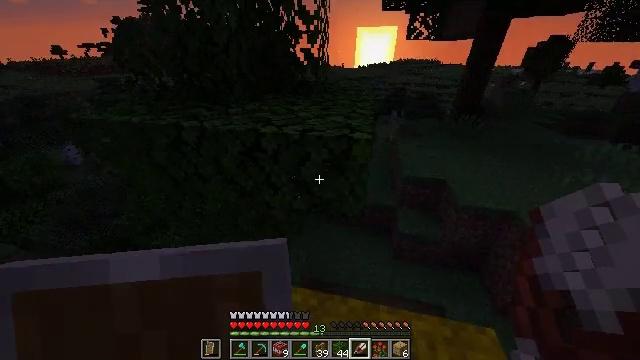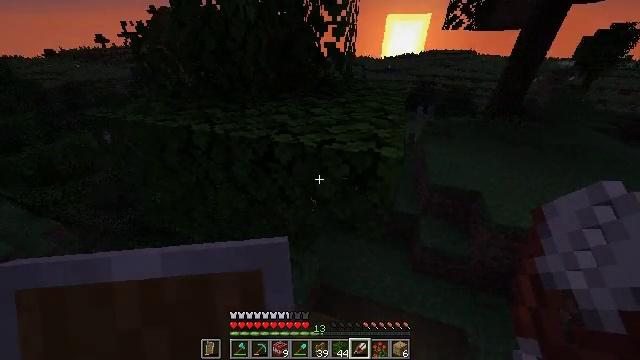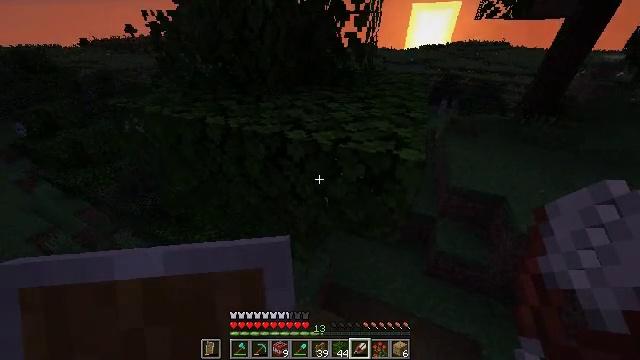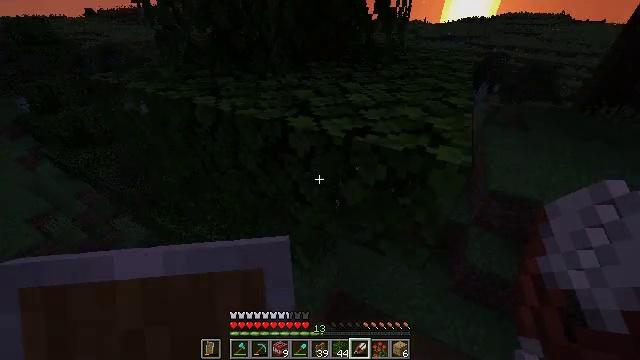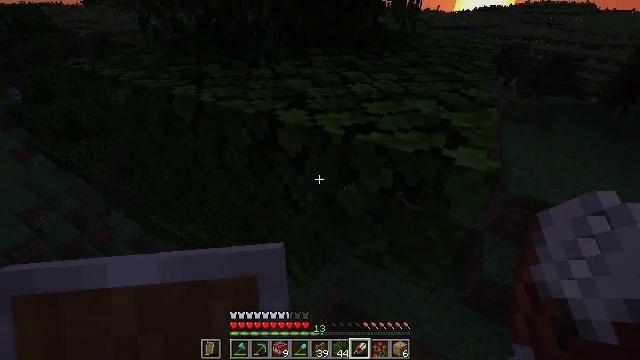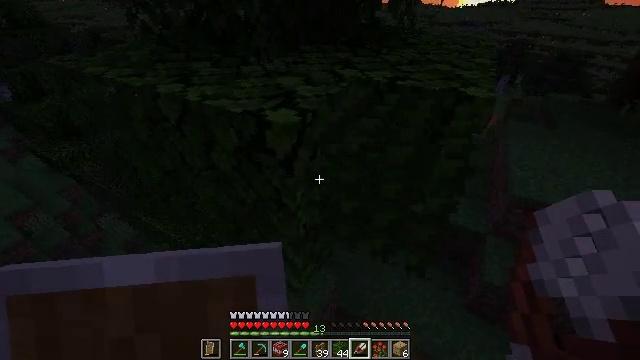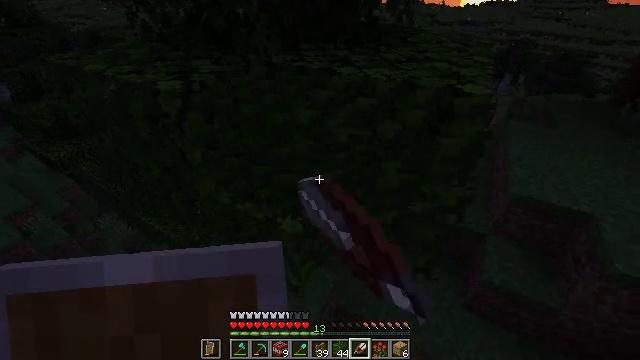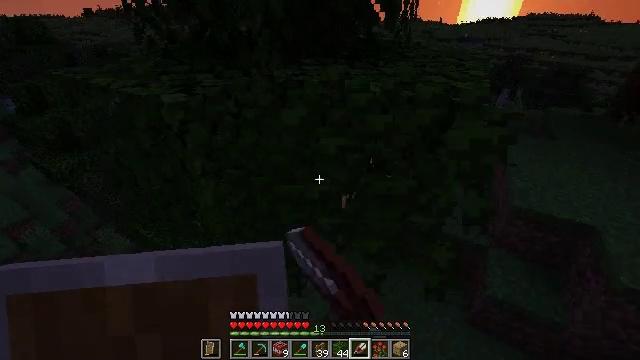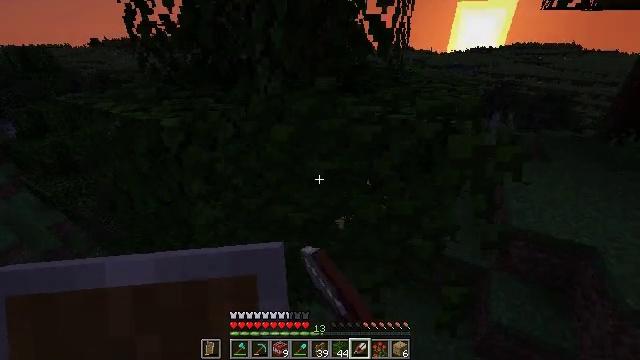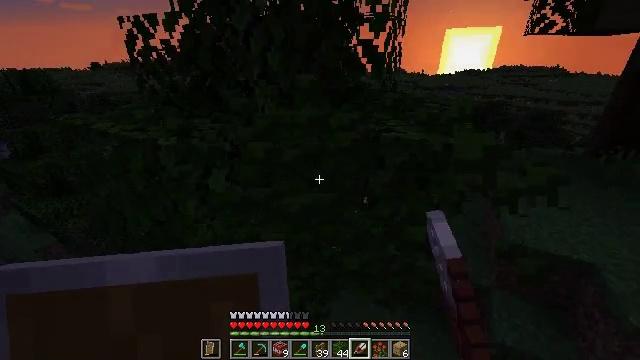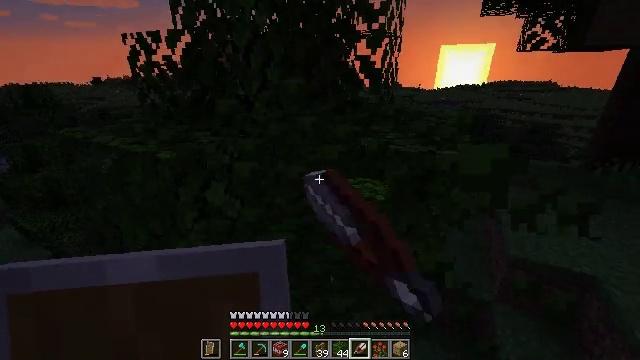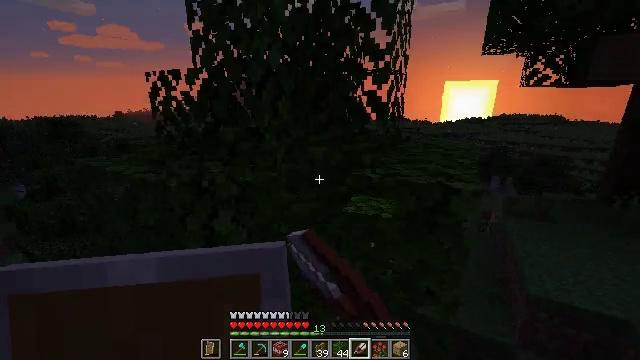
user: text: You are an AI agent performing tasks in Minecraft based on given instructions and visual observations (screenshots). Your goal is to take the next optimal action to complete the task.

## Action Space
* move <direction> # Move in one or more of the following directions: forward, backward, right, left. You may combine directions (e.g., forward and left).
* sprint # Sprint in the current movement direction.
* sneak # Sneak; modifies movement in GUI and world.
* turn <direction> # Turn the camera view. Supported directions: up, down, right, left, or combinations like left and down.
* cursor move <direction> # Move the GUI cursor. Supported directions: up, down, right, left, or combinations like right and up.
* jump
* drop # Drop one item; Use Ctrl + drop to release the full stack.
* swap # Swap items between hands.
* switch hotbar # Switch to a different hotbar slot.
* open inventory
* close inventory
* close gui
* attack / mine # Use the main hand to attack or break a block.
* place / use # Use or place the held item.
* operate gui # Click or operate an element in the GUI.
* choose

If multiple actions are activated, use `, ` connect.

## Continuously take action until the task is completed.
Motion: motion action
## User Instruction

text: Mine oak leaves.
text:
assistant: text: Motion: turn left and down
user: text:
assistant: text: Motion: turn left and down
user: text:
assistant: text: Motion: move back, turn left and down
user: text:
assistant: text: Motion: move back, turn left
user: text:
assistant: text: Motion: move back, attack / mine
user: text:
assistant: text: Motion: attack / mine
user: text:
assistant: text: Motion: turn up, attack / mine
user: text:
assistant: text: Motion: turn up, attack / mine
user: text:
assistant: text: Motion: turn up, attack / mine
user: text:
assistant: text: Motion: turn up, attack / mine
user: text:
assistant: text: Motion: turn left and up, attack / mine
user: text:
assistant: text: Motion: attack / mine